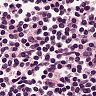
Metastatic tissue present: no